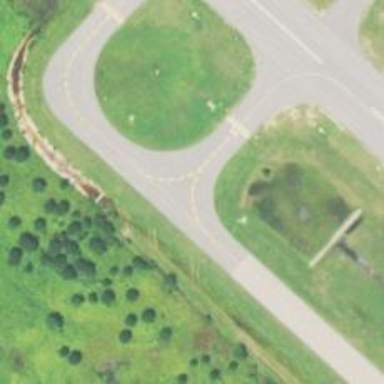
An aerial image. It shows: Image of taxiway at airport.